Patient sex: M
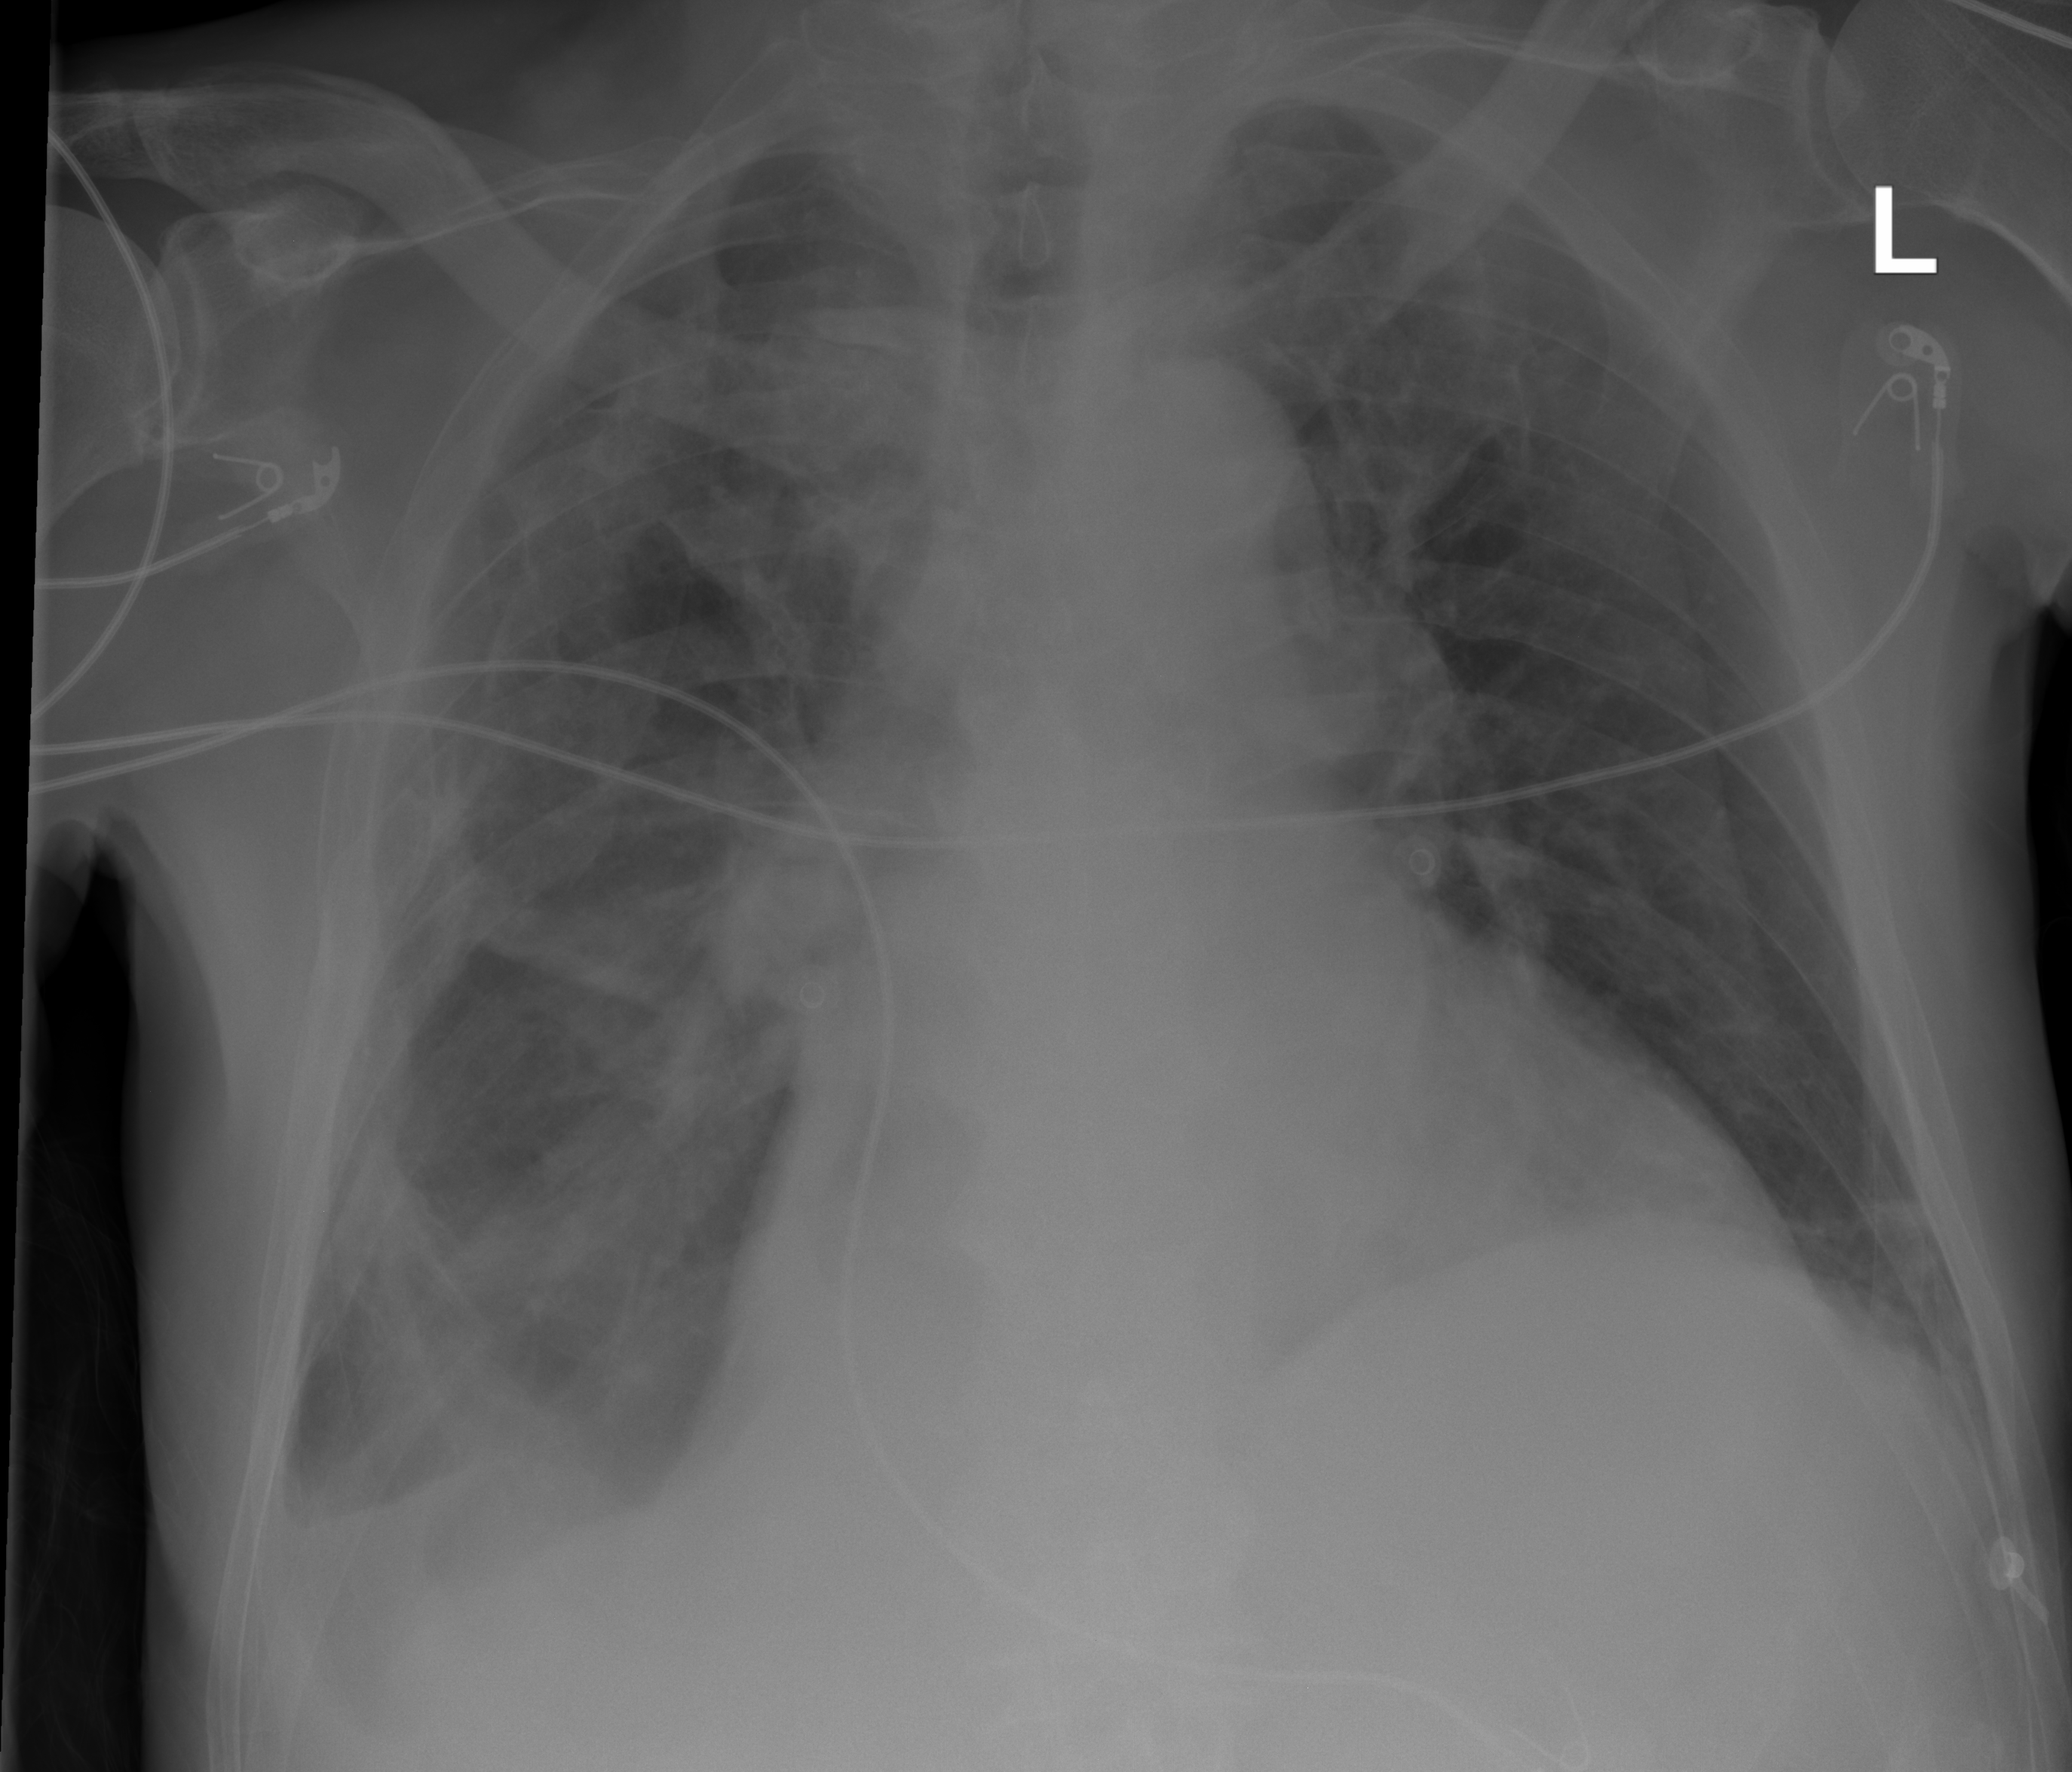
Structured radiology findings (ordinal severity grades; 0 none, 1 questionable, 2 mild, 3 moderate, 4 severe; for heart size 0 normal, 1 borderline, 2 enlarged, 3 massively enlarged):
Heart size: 2
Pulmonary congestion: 0
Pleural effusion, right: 2
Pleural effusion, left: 0
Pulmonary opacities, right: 2
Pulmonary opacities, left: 0
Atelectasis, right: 2
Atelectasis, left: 2